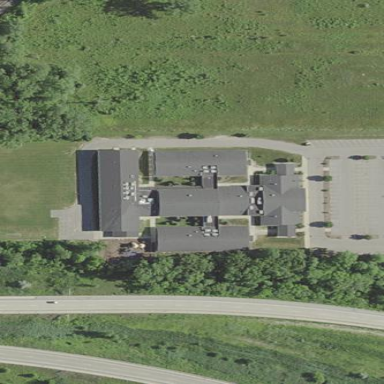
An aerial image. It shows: School.